Question: Is it possible to modify or add to an existing format "on the fly" in xlsxwriter? I'd like this functionality so I can maintain a few primary formats and add new criteria on a case by case basis.
For example in the code below I'd like to add an underline format to the dark_blue_header_format in cell A2 only. However, this produces some unexpected results, which are shown in the picture below. I expected A1 and A3 to be blue with 24-size white text: and I expected A2 to be blue with 24-size white text underlined.
'''
import xlsxwriter
workbook = xlsxwriter.Workbook('demo.xlsx')
worksheet = workbook.add_worksheet()
dark_blue_header_format = workbook.add_format({
'bg_color': '#5081BB',
'font_color': '#FFFFFF',
'font_size': 24
})
worksheet.set_column('A:A', 30)
worksheet.write('A1', 'Company Name', dark_blue_header_format)
worksheet.write('A2', 'Underlined Company Name', dark_blue_header_format.set_underline())
worksheet.write('A3', 'Company Name', dark_blue_header_format)
workbook.close()
'''

I've looked through the <URL> and I haven't found anything that can add formats on the fly. If the 'set_whatever' functionality behaves like this example then I don't understand what it's useful for.
If it isn't possible to add formatting to existing formats "on the fly" what is the best practice when building many unique formats?
Thanks!
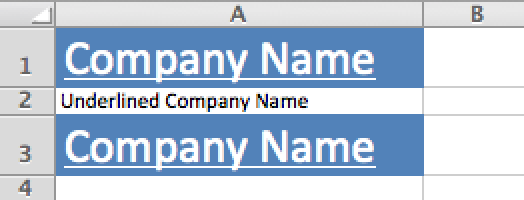
Answer: > Is it possible to modify or add to an existing format "on the fly" in xlsxwriter?
Currently no.
From the <URL>:
> Each unique cell format in an XlsxWriter spreadsheet must have a corresponding Format object. It isn't possible to use a Format with a write() method and then redefine it for use at a later stage. This is because a Format is applied to a cell not in its current state but in its final state. Consider the following example:
'''
format = workbook.add_format({'bold': True, 'font_color': 'red'})
worksheet.write('A1', 'Cell A1', format)
# Later...
format.set_font_color('green')
worksheet.write('B1', 'Cell B1', format)
'''
> Cell A1 is assigned a format which initially has the font set to the colour red. However, the colour is subsequently set to green. When Excel displays Cell A1 it will display the final state of the Format which in this case will be the colour green.
The most practical workaround when building many unique formats is to store formats in a dict indexed by their properties.